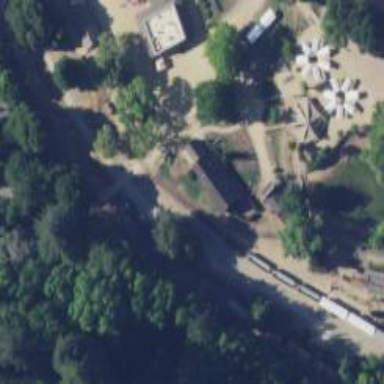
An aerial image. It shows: Narrow-gauge railway.